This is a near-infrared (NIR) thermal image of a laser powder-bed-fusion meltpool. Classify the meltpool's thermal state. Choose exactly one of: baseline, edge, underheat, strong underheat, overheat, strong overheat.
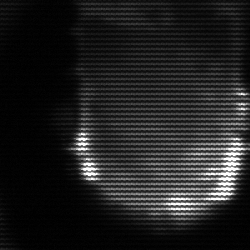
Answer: baseline